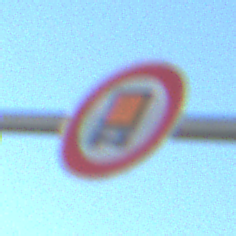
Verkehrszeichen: VerbotKennzeichnungspflichtigeKraftfahrzeugeGefaehrlicheGueter
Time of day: MorningAfternoon
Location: Outdoor (Nature)
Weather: Clear
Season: Winter
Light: Natural